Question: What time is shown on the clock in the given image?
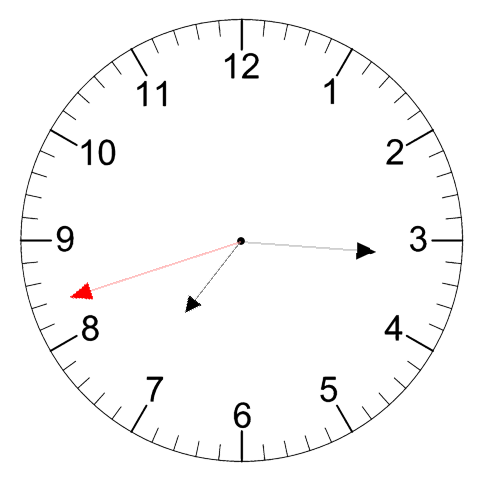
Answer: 07:15:42